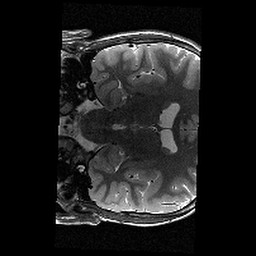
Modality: T2w
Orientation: coronal
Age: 11
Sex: male
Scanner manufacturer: siemens
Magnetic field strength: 3 T
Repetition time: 9.23 s
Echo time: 0.067 s